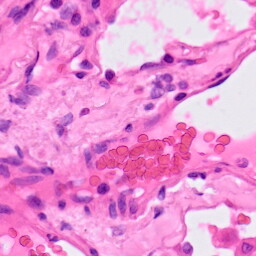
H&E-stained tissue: Lung